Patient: sex M, age 57
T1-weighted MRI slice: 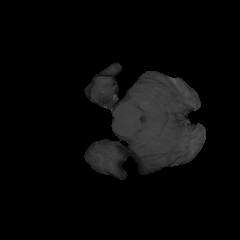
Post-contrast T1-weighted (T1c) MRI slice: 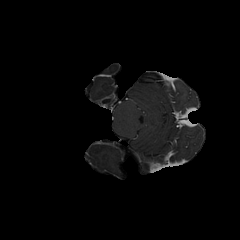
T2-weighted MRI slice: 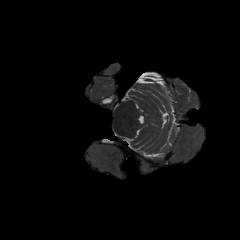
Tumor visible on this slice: no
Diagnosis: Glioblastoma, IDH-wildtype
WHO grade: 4